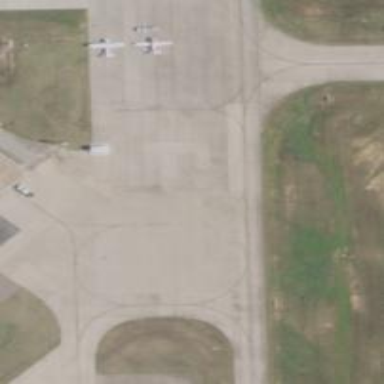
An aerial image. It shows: View of taxiway at the airport.